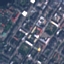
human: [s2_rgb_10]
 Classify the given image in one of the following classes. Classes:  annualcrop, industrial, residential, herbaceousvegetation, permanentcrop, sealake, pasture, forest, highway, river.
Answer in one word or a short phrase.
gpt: Residential